Question: I've created a struts2 project with eclipse, when executing it shows the message error:
HTTP Status 404 - /StrutsHelloWorld/Login.jsp
type Status report
message /StrutsHelloWorld/Login.jsp
description The requested resource (/StrutsHelloWorld/Login.jsp) is not available.
Apache Tomcat/7.0.26
I've followed step by step guide <URL>
and i got that message error.
Please anybody help me!
This is the directory structure. URL: localhost:8080/StrutsHelloWorld/Login.jsp
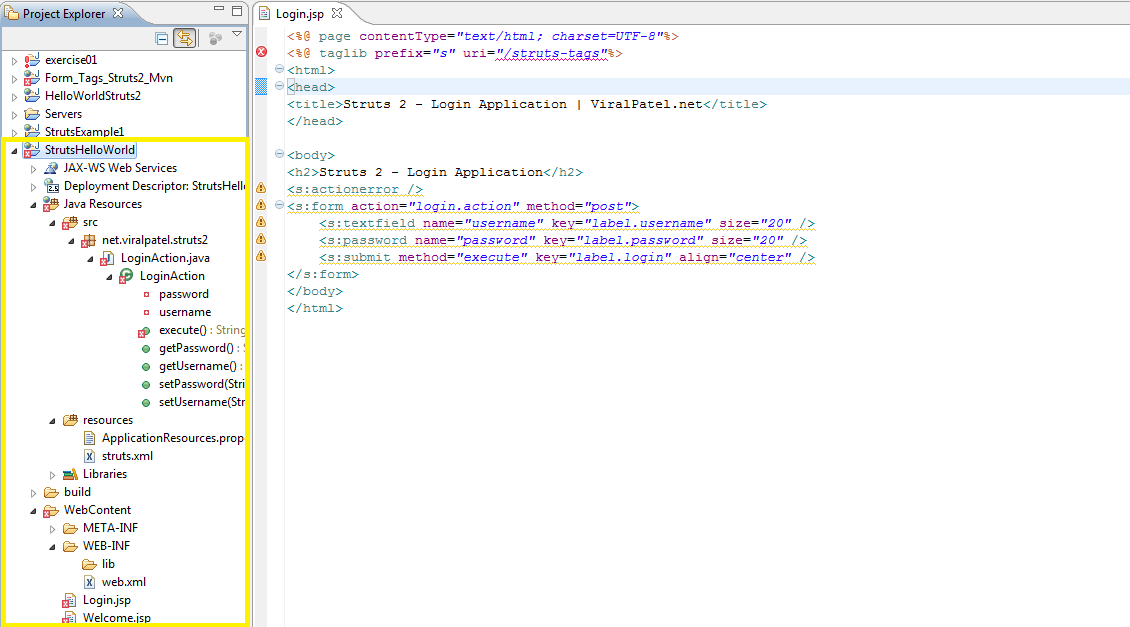
Answer: From the given url, there is full project <URL>. And never forget to include struts2 libraries in 'WEB-INF/lib'. It works for me.